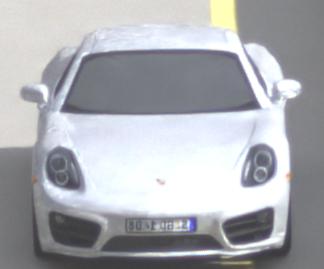
Make: Porsche
Model: Cayman
Detailed model: Cayman (981C)
Model produced from: 2013/03
Model produced until: 2014/04
Doors: 2
Color: white
Road condition: dry road
Daytime: morning or afternoon
Contrast: low contrast